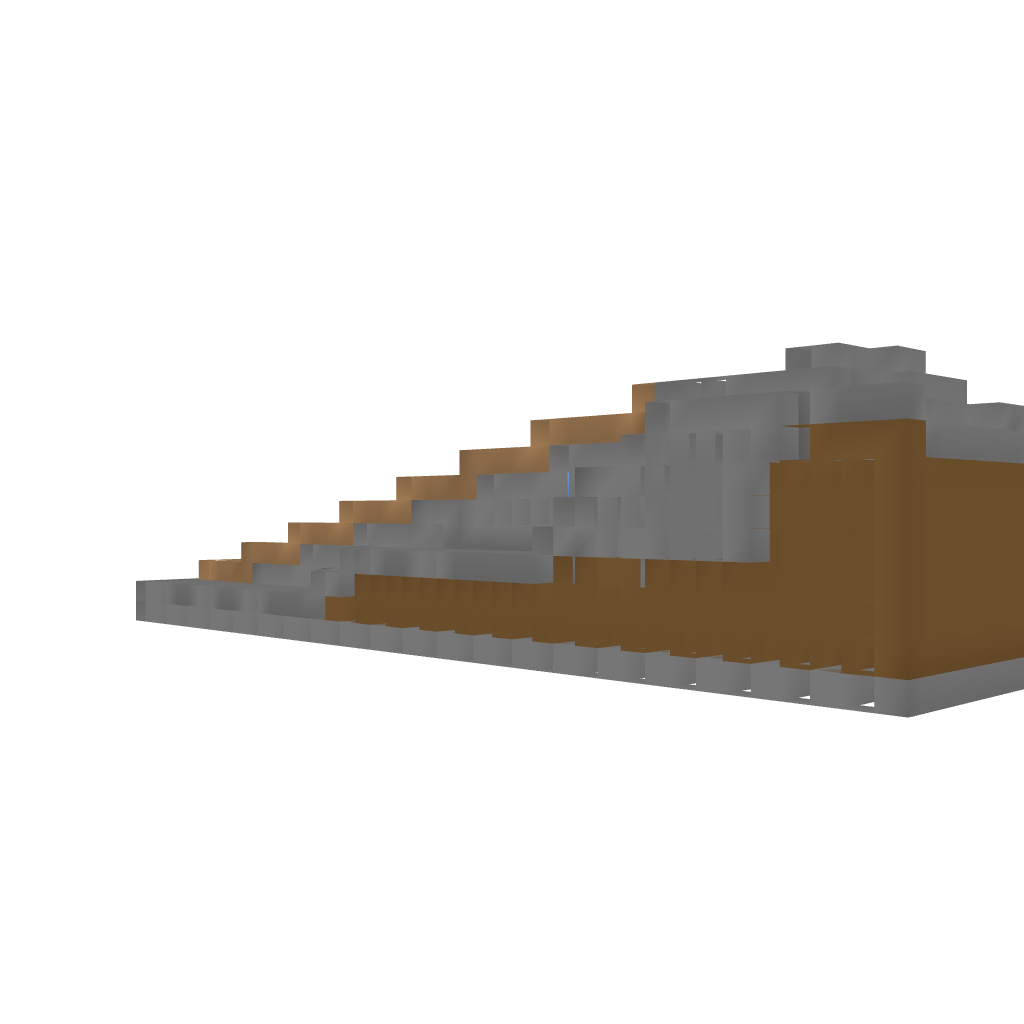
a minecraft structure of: Aquaduct bad low quality